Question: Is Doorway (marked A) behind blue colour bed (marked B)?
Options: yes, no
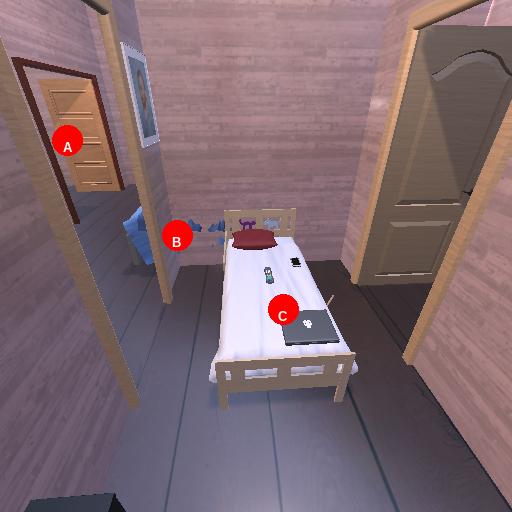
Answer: yes